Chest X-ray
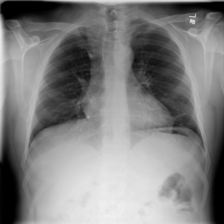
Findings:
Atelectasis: negative
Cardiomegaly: negative
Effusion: negative
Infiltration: negative
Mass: negative
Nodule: negative
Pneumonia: negative
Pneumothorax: negative
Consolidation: negative
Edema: negative
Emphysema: negative
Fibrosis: negative
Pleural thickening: negative
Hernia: negative